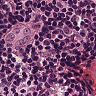
Metastatic tissue present: no